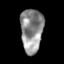
Tissue: skin
Cell type: Epithelial cells
Senescence score: 0.2792
Nuclear area (px): 960
Mean DAPI intensity: 142.708